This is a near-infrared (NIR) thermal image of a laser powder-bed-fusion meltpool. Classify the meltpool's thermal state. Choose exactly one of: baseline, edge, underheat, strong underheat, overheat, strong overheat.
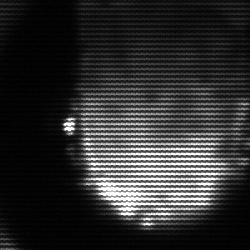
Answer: baseline